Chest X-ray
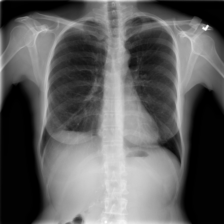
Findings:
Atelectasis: negative
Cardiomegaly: negative
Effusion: negative
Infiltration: negative
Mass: negative
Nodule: negative
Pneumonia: negative
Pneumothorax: positive
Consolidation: negative
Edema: negative
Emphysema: negative
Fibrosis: negative
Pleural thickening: negative
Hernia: negative